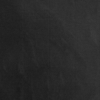
Label: dusty